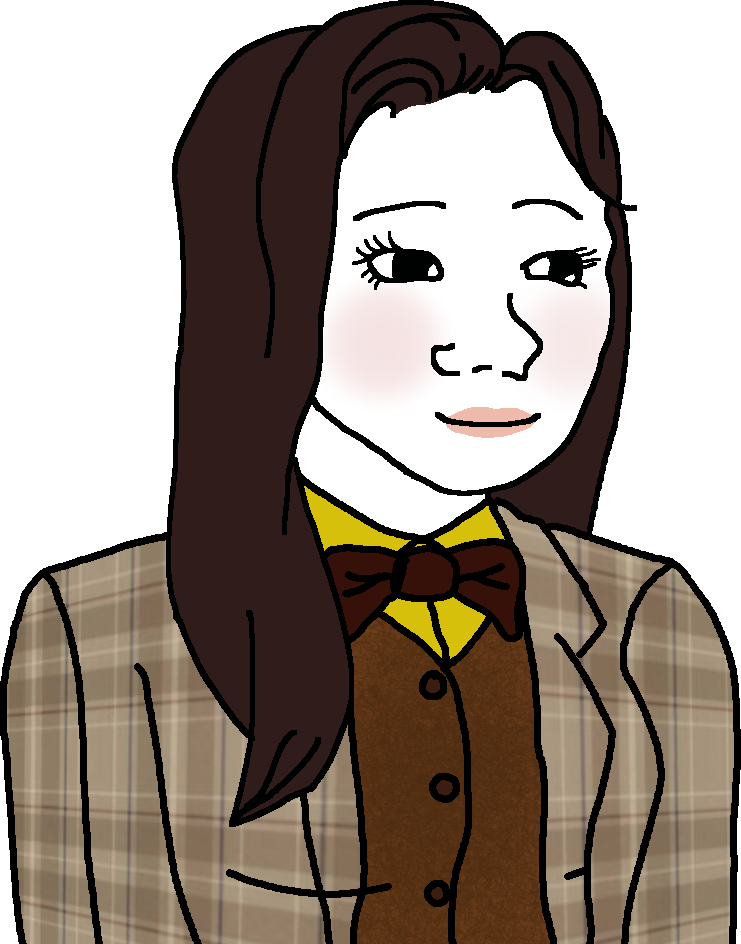
Label: 5_Trad_Wife